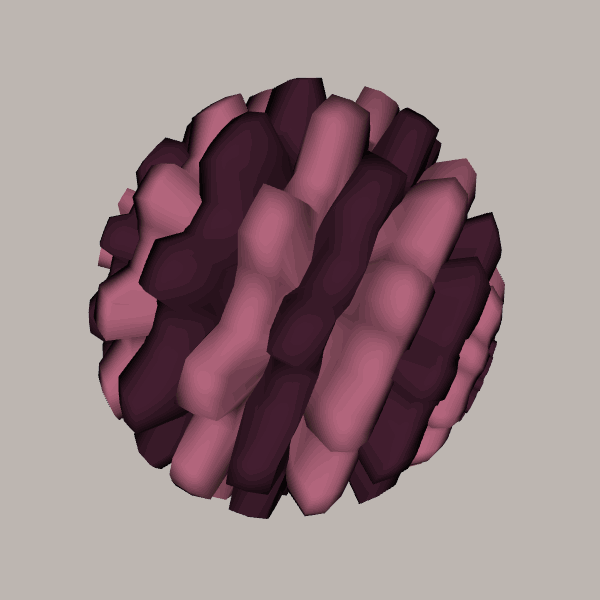
Background: light